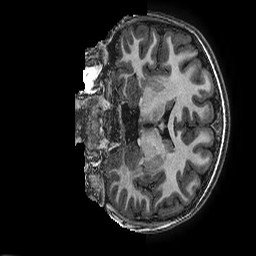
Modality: T1w
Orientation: coronal
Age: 9
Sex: male
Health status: ill
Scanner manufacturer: ge
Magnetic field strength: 3 T
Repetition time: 0.00766 s
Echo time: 0.003476 s